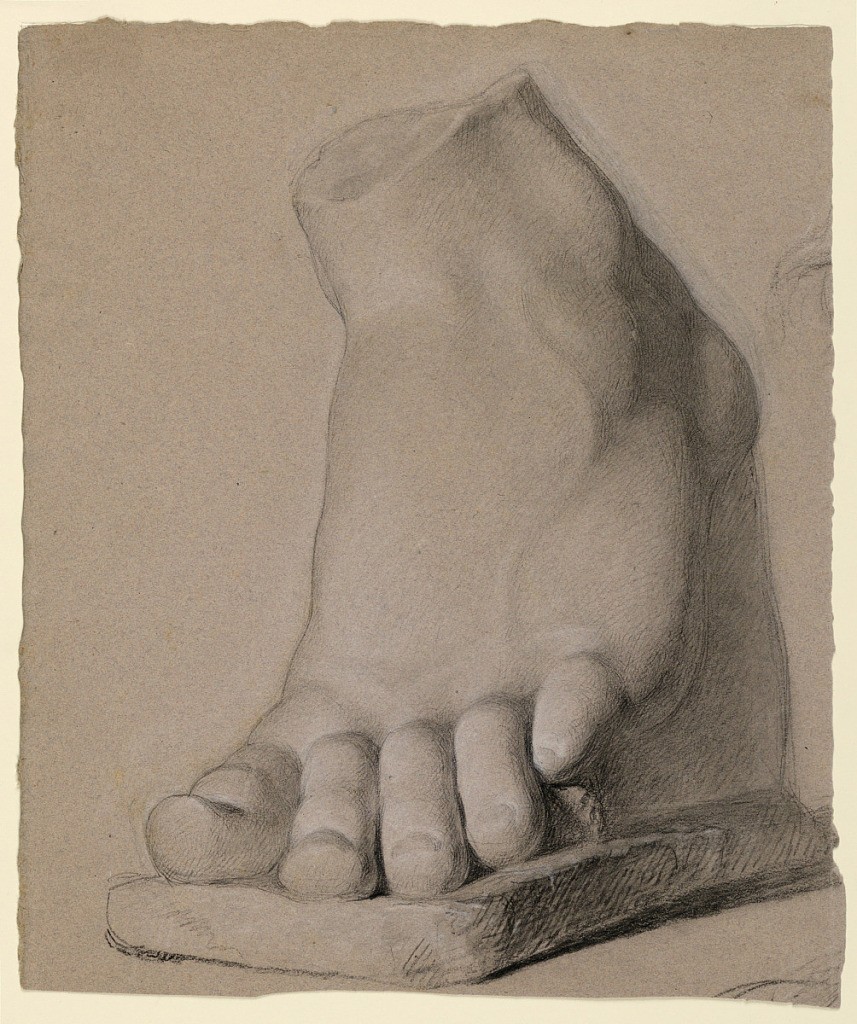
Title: Left Foot From a Plaster
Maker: Daniel Huntington, American, 1816–1906
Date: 1840
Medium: Black chalk, white chalk on light rose-violet wove paper
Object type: Drawing
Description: Study of a left foot with heel raised, sketched from plaster.